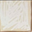
Piece: xx